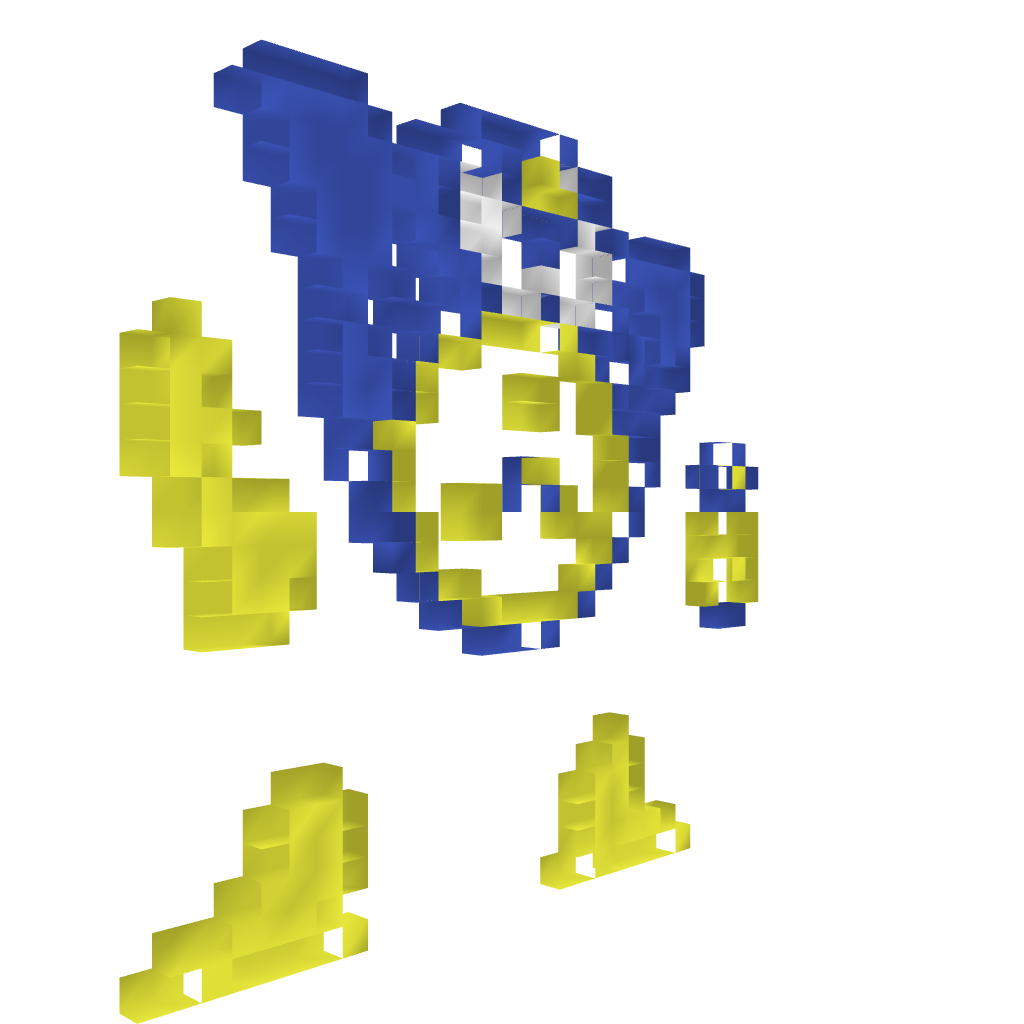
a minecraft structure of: Airman (ErnieCIII) bad low quality